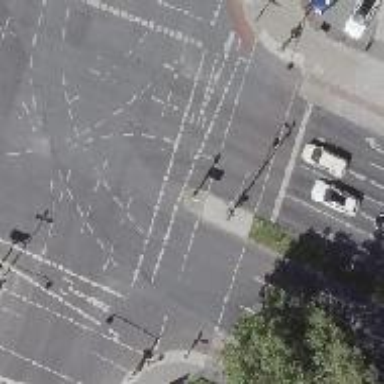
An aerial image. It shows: Asphalt footway with crossing controlled by traffic signals.